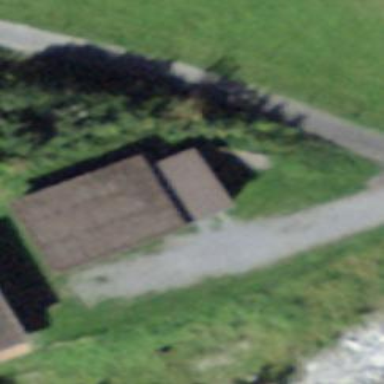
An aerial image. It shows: Shed building.